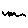
Label: zigzag